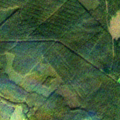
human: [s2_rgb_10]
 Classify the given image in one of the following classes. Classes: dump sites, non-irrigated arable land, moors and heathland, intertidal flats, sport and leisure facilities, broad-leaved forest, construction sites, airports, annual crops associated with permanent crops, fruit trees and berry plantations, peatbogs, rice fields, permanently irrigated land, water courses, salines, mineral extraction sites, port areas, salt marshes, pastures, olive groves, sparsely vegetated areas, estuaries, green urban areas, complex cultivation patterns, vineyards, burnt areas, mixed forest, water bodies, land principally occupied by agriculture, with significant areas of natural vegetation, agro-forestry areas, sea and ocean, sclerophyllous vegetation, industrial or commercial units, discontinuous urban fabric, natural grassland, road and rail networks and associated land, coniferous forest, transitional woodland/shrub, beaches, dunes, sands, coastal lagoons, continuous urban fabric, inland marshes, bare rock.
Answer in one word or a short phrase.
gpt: broad-leaved forest, coniferous forest, mixed forest, transitional woodland/shrub